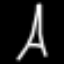
Label: The Eiffel Tower